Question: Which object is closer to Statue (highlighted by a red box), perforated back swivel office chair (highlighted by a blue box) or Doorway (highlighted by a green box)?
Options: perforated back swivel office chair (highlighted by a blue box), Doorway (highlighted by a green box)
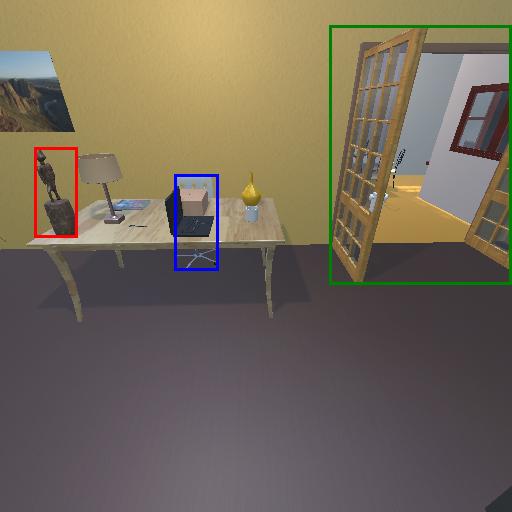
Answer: perforated back swivel office chair (highlighted by a blue box)